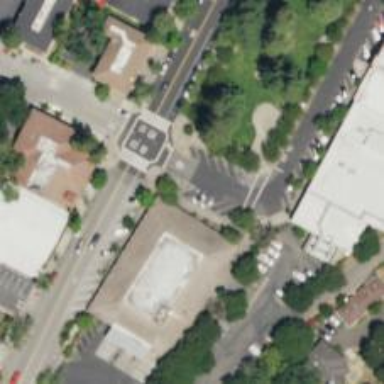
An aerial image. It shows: Asphalt parking space.